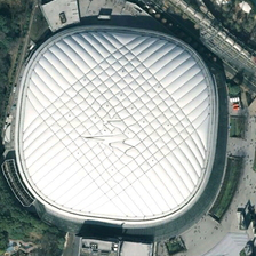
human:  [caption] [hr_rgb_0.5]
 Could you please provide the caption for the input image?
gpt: a white rounded rectangle center is near some trees .

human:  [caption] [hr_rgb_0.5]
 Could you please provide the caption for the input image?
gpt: Along the road is a round square white center with grid patterns, built on a square decorated with trees and lawns.

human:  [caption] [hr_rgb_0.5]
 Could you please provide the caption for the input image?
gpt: it is a squarewise center with stripes and squares on its white top .

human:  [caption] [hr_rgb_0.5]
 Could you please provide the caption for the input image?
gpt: Along the road, there is a round square white center with grid patterns, built on a square decorated with trees and lawns.

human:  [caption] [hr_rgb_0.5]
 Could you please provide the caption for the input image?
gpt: an almost square white center building near a road is surrounded by some green trees and several buildings .